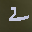
Label: 2